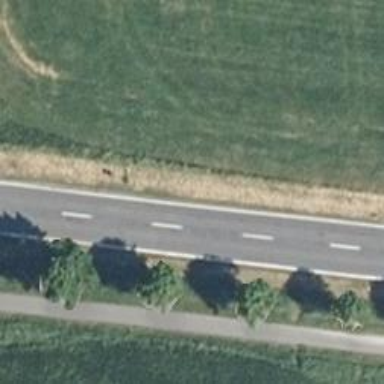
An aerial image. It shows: Secondary road with asphalt surface.